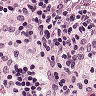
Metastatic tissue present: no